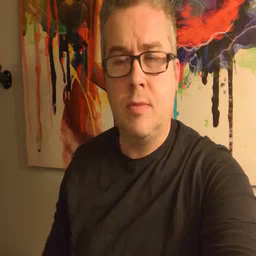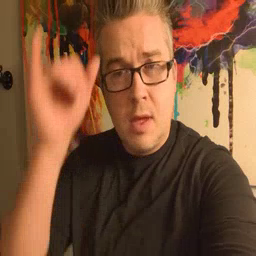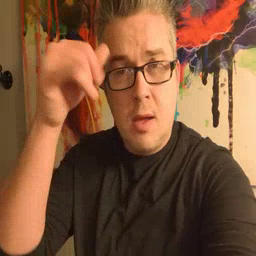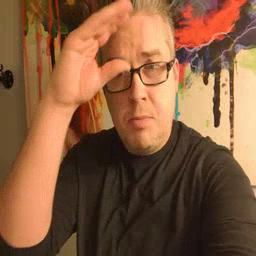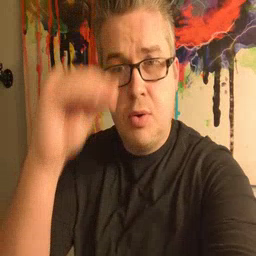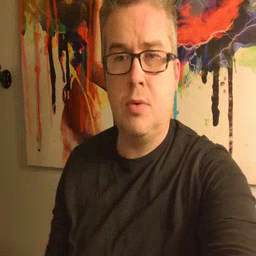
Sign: cowboy